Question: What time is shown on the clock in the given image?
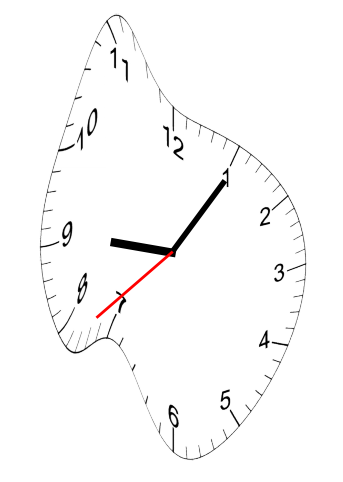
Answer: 09:05:38